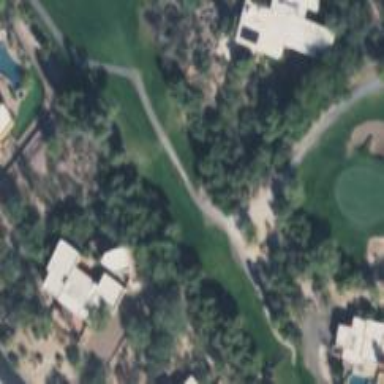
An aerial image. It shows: Service road designated as golf cart path.